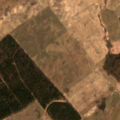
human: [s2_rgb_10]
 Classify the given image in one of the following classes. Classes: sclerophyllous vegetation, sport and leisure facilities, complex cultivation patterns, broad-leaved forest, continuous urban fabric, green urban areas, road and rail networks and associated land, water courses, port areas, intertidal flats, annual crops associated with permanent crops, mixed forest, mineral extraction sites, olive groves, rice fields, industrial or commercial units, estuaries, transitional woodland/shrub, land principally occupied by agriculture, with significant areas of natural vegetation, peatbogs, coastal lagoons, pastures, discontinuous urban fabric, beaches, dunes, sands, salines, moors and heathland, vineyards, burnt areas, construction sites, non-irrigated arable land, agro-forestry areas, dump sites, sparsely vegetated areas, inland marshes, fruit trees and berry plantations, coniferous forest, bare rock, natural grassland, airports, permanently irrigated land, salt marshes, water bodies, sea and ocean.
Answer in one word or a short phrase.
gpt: non-irrigated arable land, pastures, land principally occupied by agriculture, with significant areas of natural vegetation, coniferous forest, transitional woodland/shrub